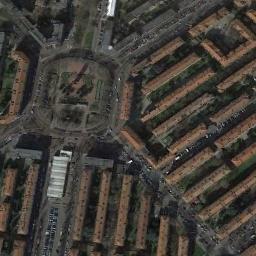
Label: roundabout